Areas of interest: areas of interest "Sichuan International Golf Club"
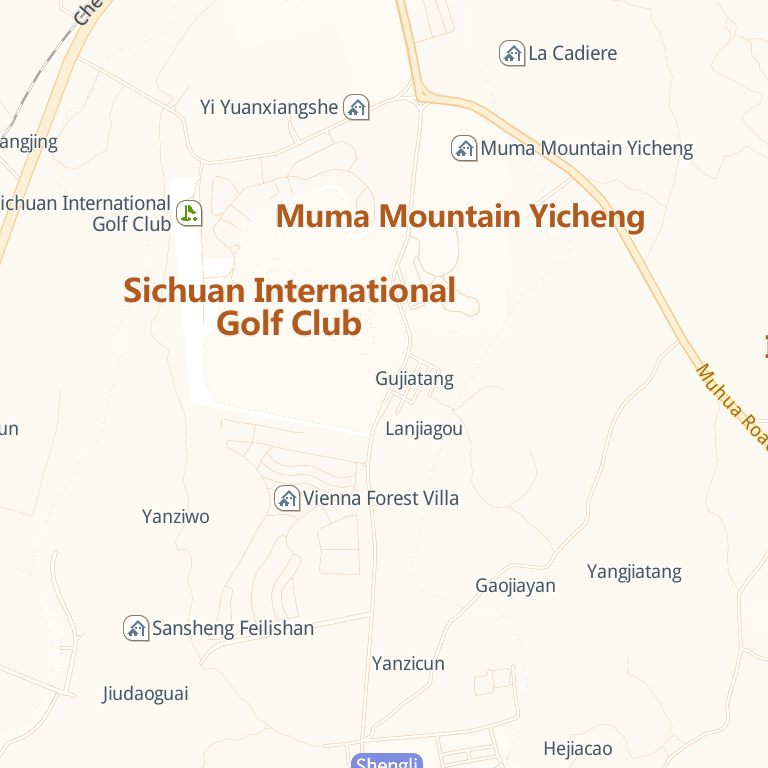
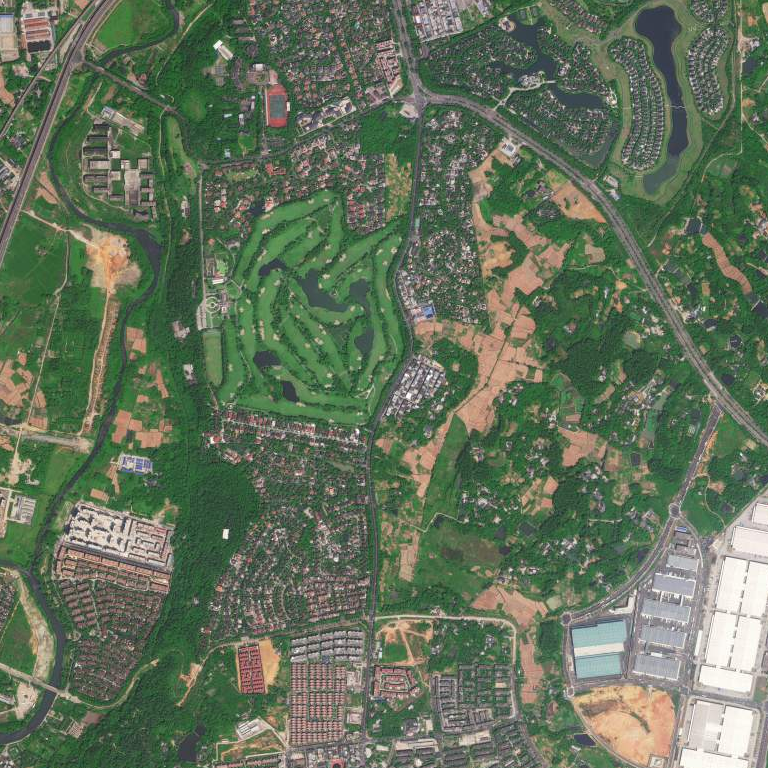